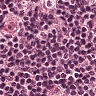
Metastatic tissue present: no